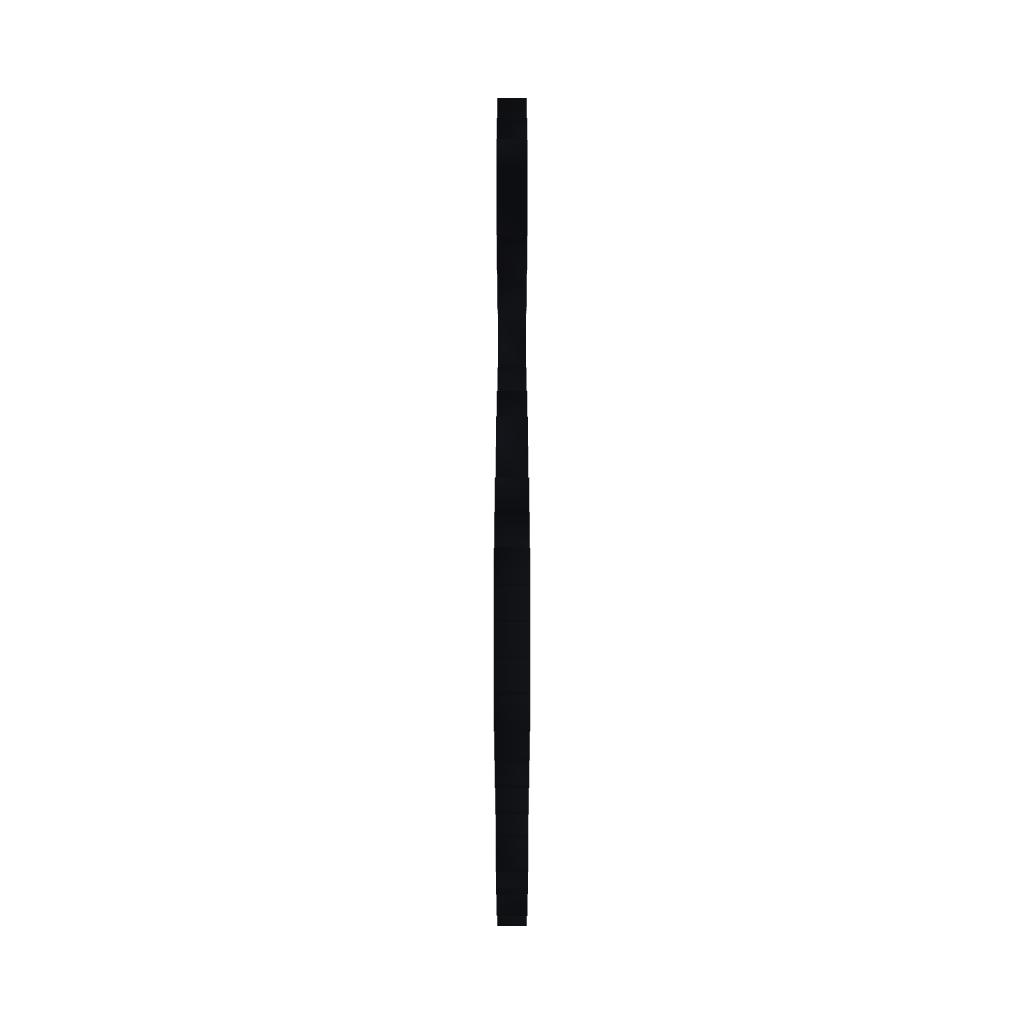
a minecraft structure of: Nibbler head